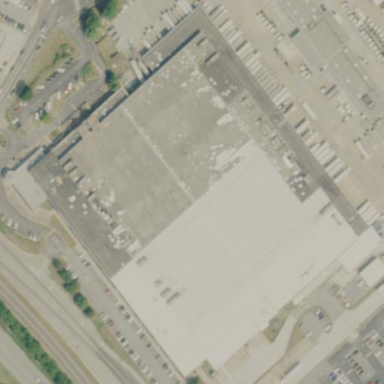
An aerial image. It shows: Warehouse.